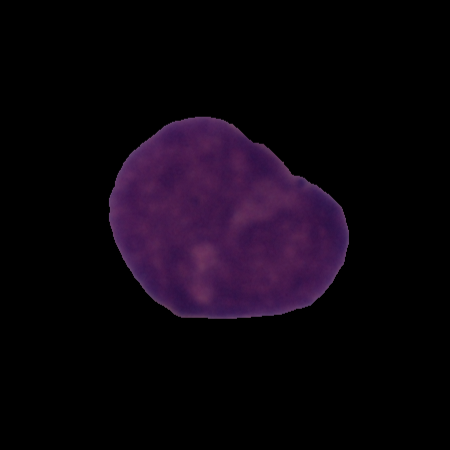
Label: cancer